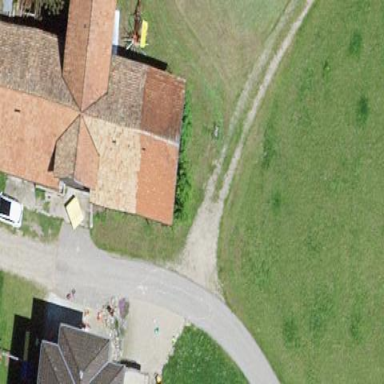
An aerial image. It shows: Farm building.